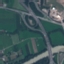
Land use / land cover: Highway